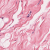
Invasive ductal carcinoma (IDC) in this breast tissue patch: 0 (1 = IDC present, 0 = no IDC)